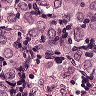
Metastatic tissue present: yes